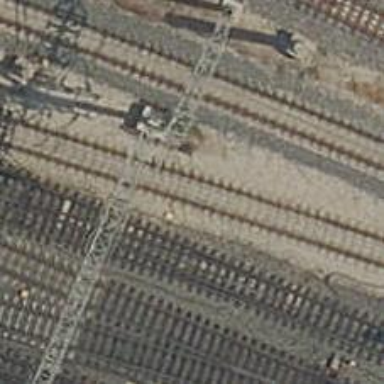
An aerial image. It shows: Railway track with contact lines for electrification.